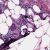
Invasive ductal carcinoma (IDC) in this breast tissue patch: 1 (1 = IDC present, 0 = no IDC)